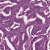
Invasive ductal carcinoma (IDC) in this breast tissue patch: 1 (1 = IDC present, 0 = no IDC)